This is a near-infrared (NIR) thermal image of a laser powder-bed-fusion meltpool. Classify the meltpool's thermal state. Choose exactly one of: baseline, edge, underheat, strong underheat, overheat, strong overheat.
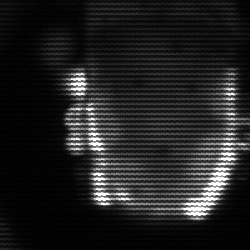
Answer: baseline